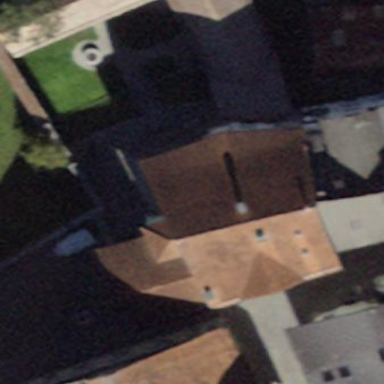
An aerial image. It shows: Building.